Question: I am trying to show a animated gif which has transparent background. but the result is that the background is not transparent, below is my code, what is wrong with it?
'''
package amarsoft.rcp.base.widgets;
import org.eclipse.swt.SWT;
import org.eclipse.swt.graphics.Color;
import org.eclipse.swt.graphics.GC;
import org.eclipse.swt.graphics.Image;
import org.eclipse.swt.graphics.ImageData;
import org.eclipse.swt.graphics.Point;
import org.eclipse.swt.graphics.Rectangle;
import org.eclipse.swt.widgets.Canvas;
import org.eclipse.swt.widgets.Composite;
import org.eclipse.swt.widgets.Display;
import org.eclipse.swt.widgets.Event;
import org.eclipse.swt.widgets.Listener;
/**
* Fu Ze Xian Shi Ge Chong Ge Shi De Tu Pian
*
* @author ggfan@amarsoft
*/
public class ImageViewer extends Canvas {
protected Point origin = new Point(0, 0);
protected Image image;
protected ImageData[] imageDatas;
protected Image[] images;
protected int current;
private int repeatCount;
private Runnable animationTimer;
private Color bg;
private Display display;
public ImageViewer(Composite parent) {
super(parent,SWT.NO_REDRAW_RESIZE | SWT.NO_BACKGROUND);
bg = getBackground();
display = getDisplay();
addListeners();
}
public void setImage(ImageData imageData) {
checkWidget();
stopAnimationTimer();
if(imageData != null){
this.image = new Image(display, imageData);
}
this.imageDatas = null;
this.images = null;
redraw();
}
/**
* @param repeatCount
* 0 forever
*/
public void setImages(ImageData[] imageDatas, int repeatCount) {
checkWidget();
this.image = null;
this.imageDatas = imageDatas;
this.repeatCount = repeatCount;
convertImageDatasToImages();
startAnimationTimer();
redraw();
}
@Override
public Point computeSize(int wHint, int hHint, boolean changed) {
checkWidget();
Image image = getCurrentImage();
if (image != null) {
Rectangle rect = image.getBounds();
Rectangle trim = computeTrim(0, 0, rect.width, rect.height);
return new Point(trim.width, trim.height);
}
return new Point(wHint, hHint);
}
@Override
public void dispose() {
if (image != null)
image.dispose();
if (images != null)
for (int i = 0; i < images.length; i++)
images[i].dispose();
super.dispose();
}
protected void paint(Event e) {
Image image = getCurrentImage();
if (image == null)
return;
GC gc = e.gc;
gc.drawImage(image, origin.x, origin.y);
gc.setAntialias(SWT.ON);
//gc.setBackground(bg);
Rectangle rect = image.getBounds();
Rectangle client = getClientArea();
int marginWidth = client.width - rect.width;
if (marginWidth > 0) {
//gc.fillRectangle(rect.width, 0, marginWidth, client.height);
}
int marginHeight = client.height - rect.height;
if (marginHeight > 0) {
//gc.fillRectangle(0, rect.height, client.width, marginHeight);
}
}
void addListeners() {
addListener(SWT.Paint, new Listener() {
public void handleEvent(Event e) {
paint(e);
}
});
}
void convertImageDatasToImages() {
images = new Image[imageDatas.length];
// Step 1: Determine the size of the resulting images.
int width = imageDatas[0].width;
int height = imageDatas[0].height;
// Step 2: Construct each image.
int transition = SWT.DM_FILL_BACKGROUND;
for (int i = 0; i < imageDatas.length; i++) {
ImageData id = imageDatas[i];
images[i] = new Image(display, width, height);
GC gc = new GC(images[i]);
gc.setAntialias(SWT.ON);
// Do the transition from the previous image.
switch (transition) {
case SWT.DM_FILL_NONE:
case SWT.DM_UNSPECIFIED:
// Start from last image.
gc.drawImage(images[i - 1], 0, 0);
break;
case SWT.DM_FILL_PREVIOUS:
// Start from second last image.
gc.drawImage(images[i - 2], 0, 0);
break;
default:
// DM_FILL_BACKGROUND or anything else,
// just fill with default background.
//gc.setBackground(bg);
//gc.fillRectangle(0, 0, width, height);
break;
}
// Draw the current image and clean up.
Image img = new Image(display, id);
gc.drawImage(img, 0, 0, id.width, id.height, id.x, id.y, id.width,
id.height);
img.dispose();
gc.dispose();
// Compute the next transition.
// Special case: Can't do DM_FILL_PREVIOUS on the
// second image since there is no "second last"
// image to use.
transition = id.disposalMethod;
if (i == 0 && transition == SWT.DM_FILL_PREVIOUS)
transition = SWT.DM_FILL_NONE;
}
}
Image getCurrentImage() {
if (image != null)
return image;
if (images == null)
return null;
return images[current];
}
void startAnimationTimer() {
if (images == null || images.length < 2)
return;
final int delay = imageDatas[current].delayTime * 10;
display.timerExec(delay, animationTimer = new Runnable() {
public void run() {
if (isDisposed())
return;
current = (current + 1) % images.length;
redraw();
if (current + 1 == images.length && repeatCount != 0
&& --repeatCount <= 0)
return;
display.timerExec(delay, this);
}
});
}
void stopAnimationTimer() {
if (animationTimer != null)
display.timerExec(-1, animationTimer);
}
}
'''

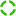
Answer: Wow, so much work for gif animation..
Anyway, check <URL>, it might help you.